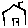
Label: house